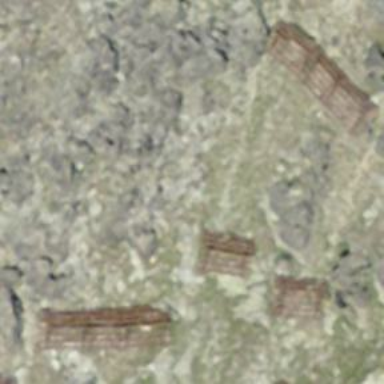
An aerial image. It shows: Snow fence.